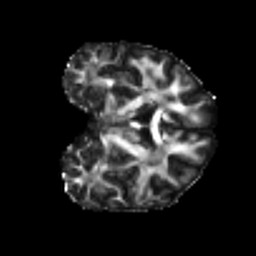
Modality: FA
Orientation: coronal
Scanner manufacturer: siemens
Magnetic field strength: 3 T
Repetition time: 4 s
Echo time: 0.0594 s